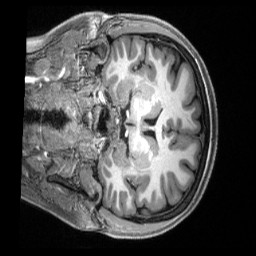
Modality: T1w
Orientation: coronal
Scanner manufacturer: siemens
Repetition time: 2.5 s
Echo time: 0.00231 s